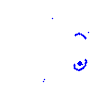
Particle: electron